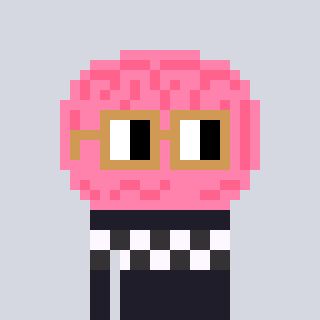
a pixel art character with square brown glasses, a brain-shaped head and a grayscale-colored body on a cool background